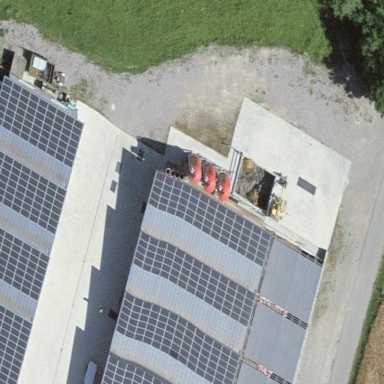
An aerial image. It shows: Solar power generator using photovoltaic panels.